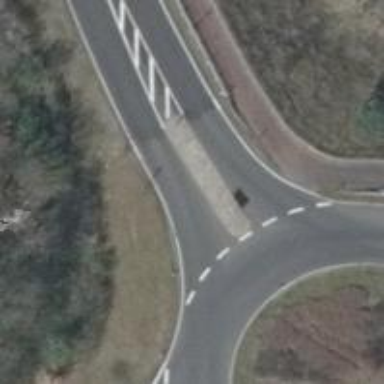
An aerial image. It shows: Road with "give way" sign.